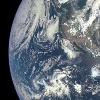
Label: cloud